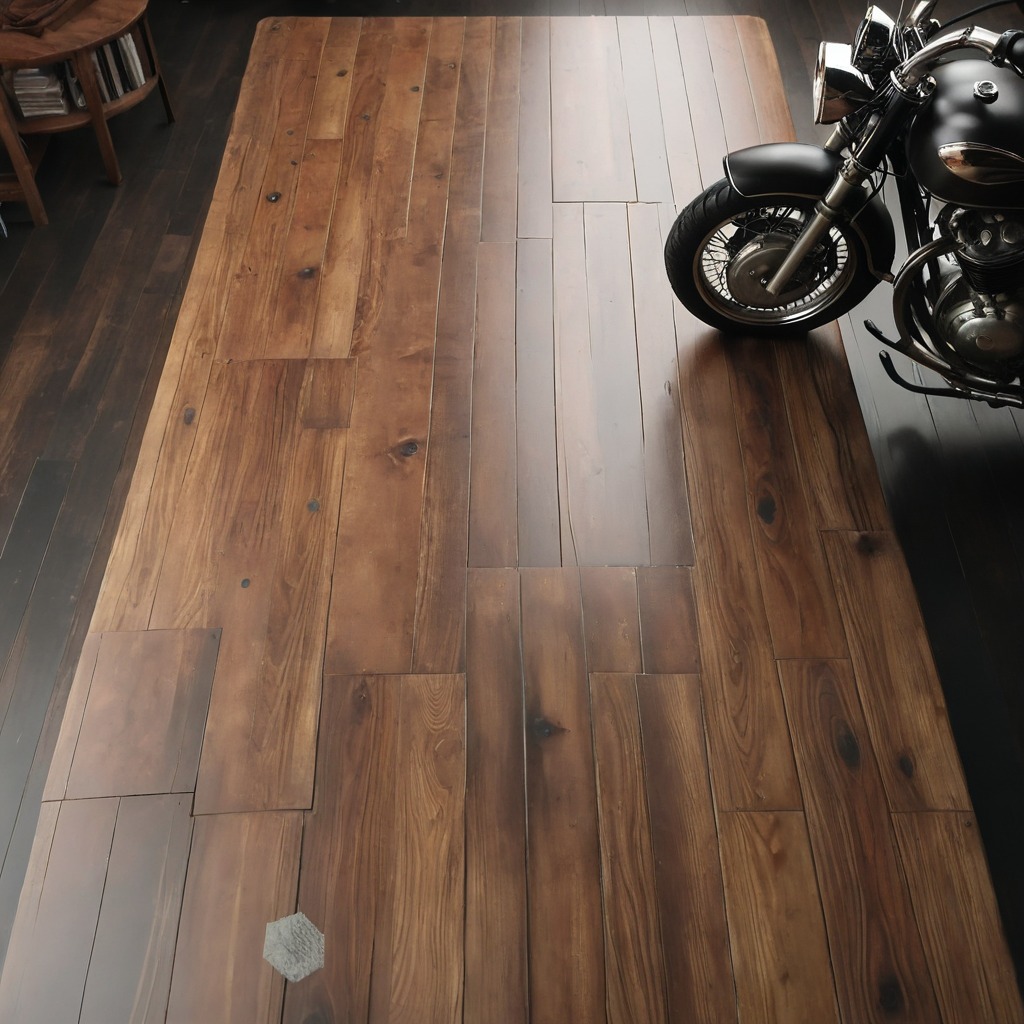
A metal nut is lying on the wooden table.